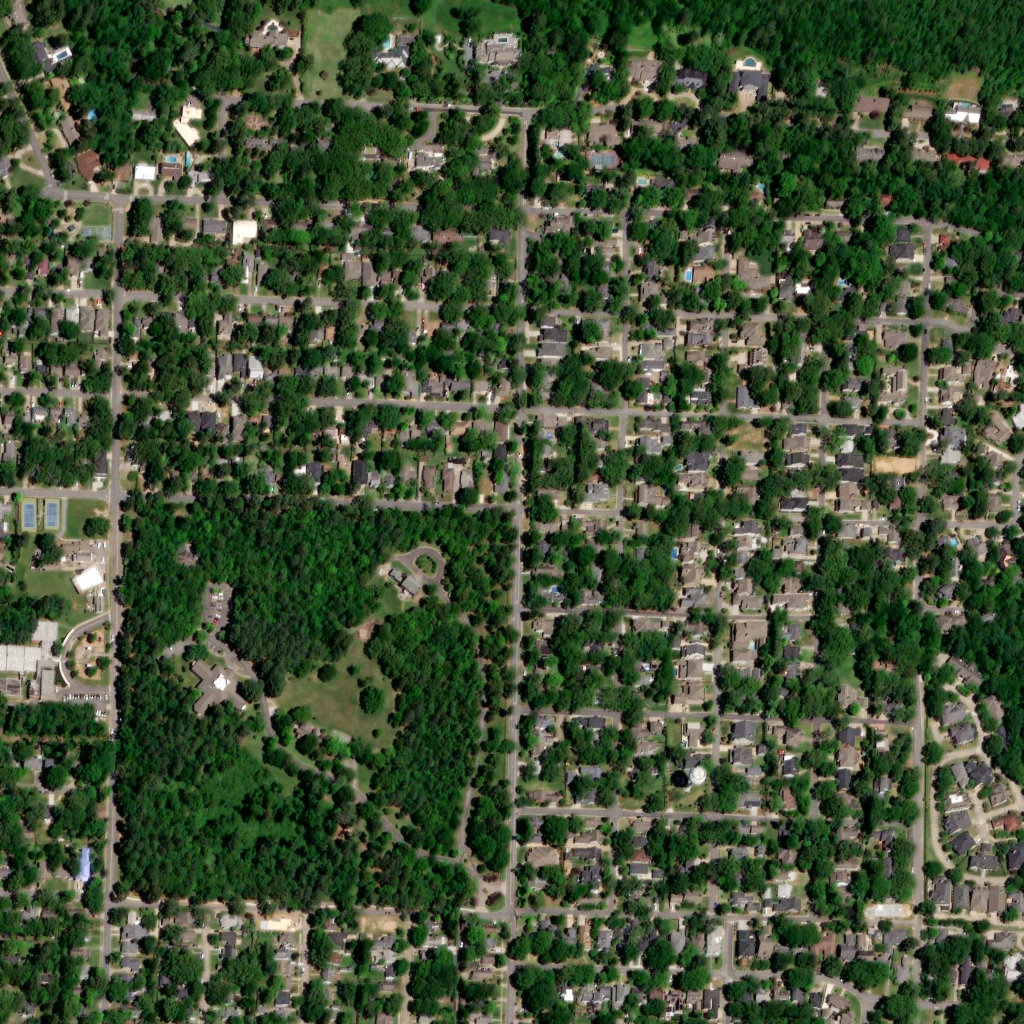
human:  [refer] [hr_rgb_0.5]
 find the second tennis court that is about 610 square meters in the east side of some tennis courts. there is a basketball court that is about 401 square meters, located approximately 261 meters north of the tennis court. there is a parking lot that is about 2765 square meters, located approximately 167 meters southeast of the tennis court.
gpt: <box>[[2, 48, 3, 52, 0]]</box>